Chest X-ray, PA view. Patient: 10 years old, sex F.
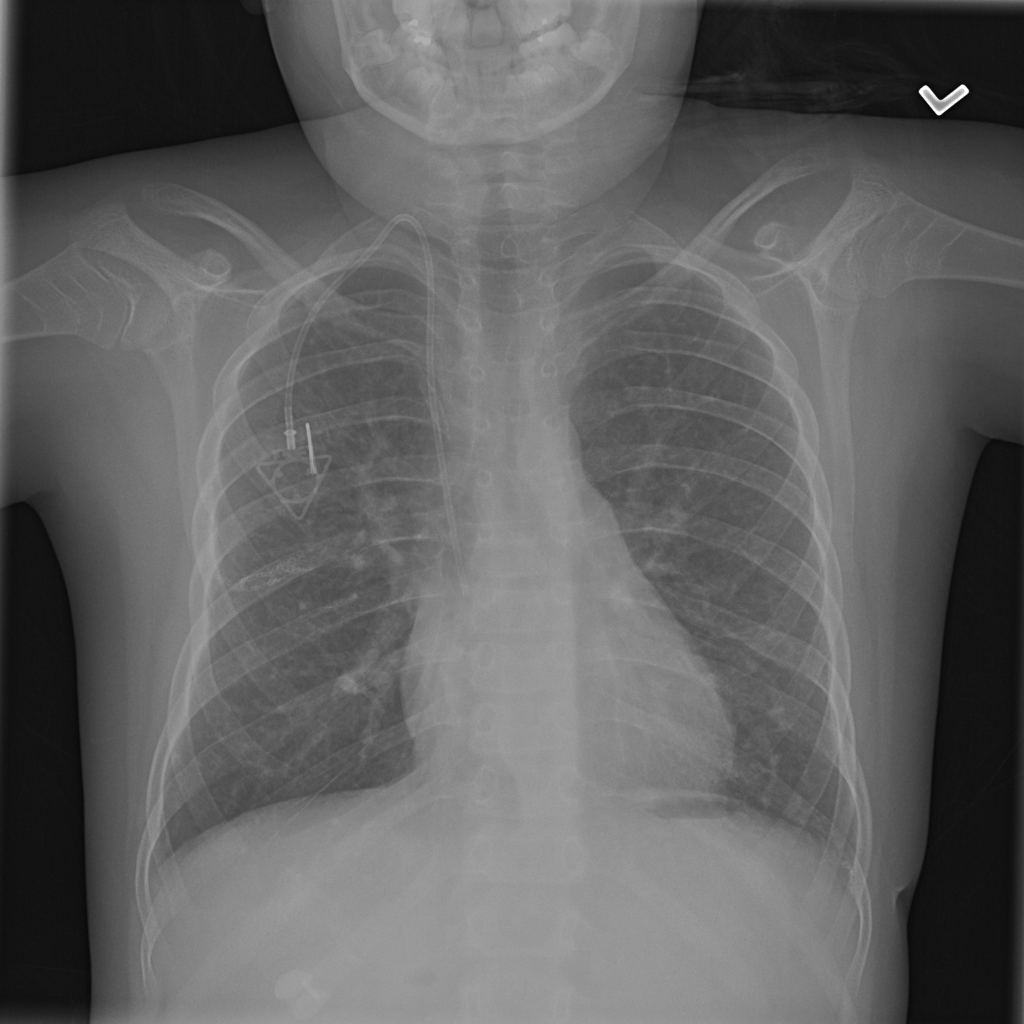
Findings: No Finding